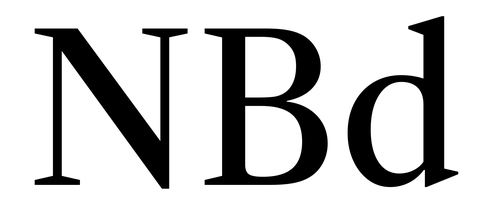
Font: LibreCaslonText_Regular